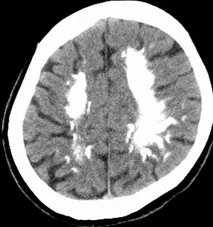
Brain CT and MRI. (A, B) Show significant calcification in the bilateral cortex, subcortex, and basal ganglia on computed tomography (CT).
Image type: radiology (ct)